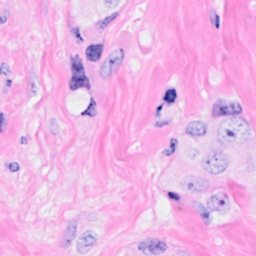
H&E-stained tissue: Breast